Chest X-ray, AP view. Patient: 30 years old, sex M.
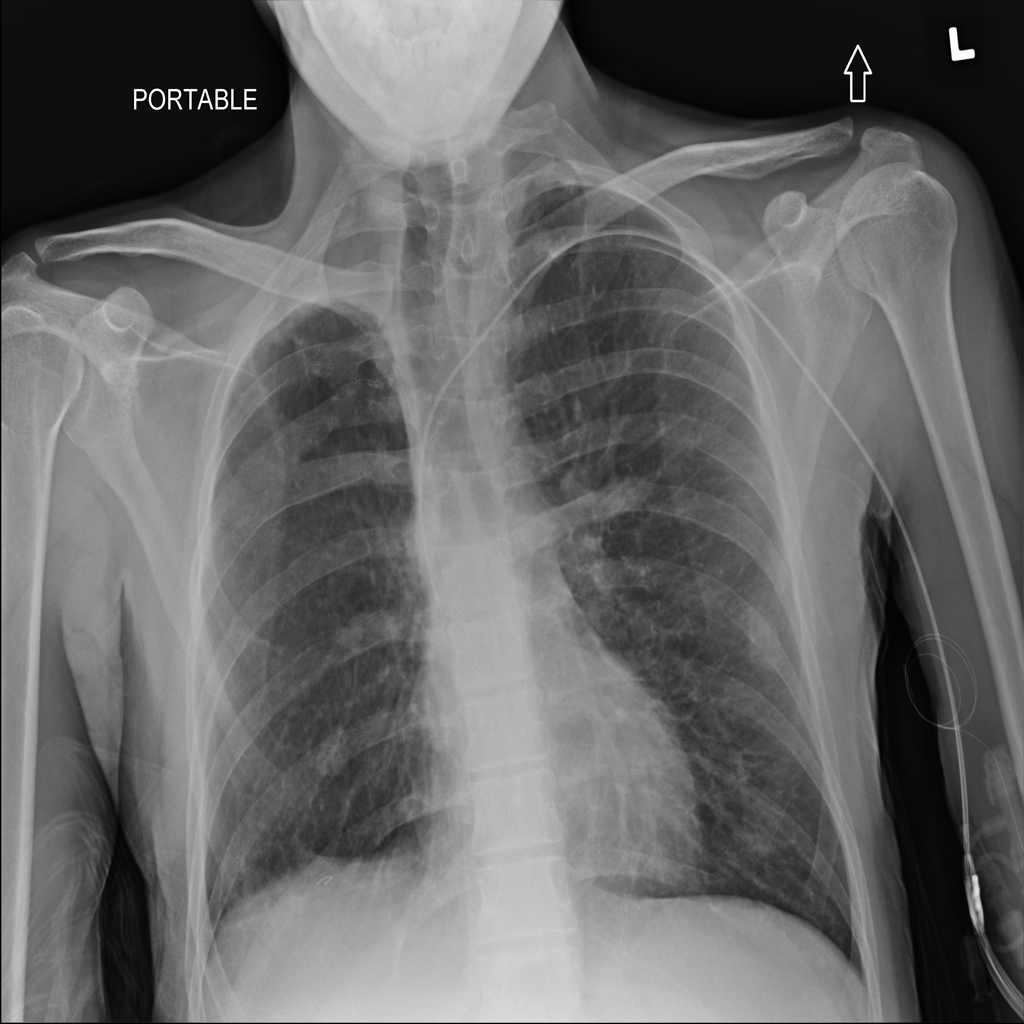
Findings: No Finding